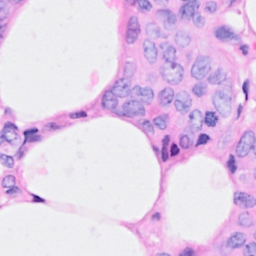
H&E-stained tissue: Breast